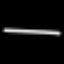
Label: line